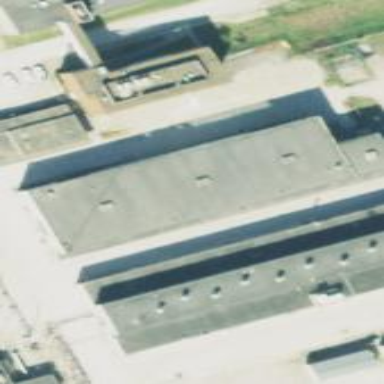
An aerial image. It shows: Industrial building.